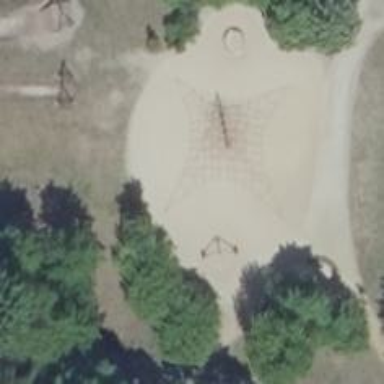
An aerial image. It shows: Playground featuring climbing frame.